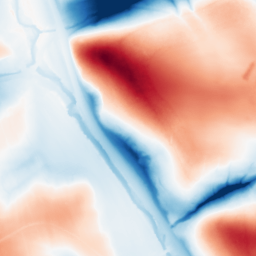
Category: classical
Decomposition family: gaussian_anisotropic
Decomposition parameters: sigma_x: 10
sigma_y: 50
Upsampling method: cubic_mitchell
Upsampling parameters: scale: 2
Upsampling scale: 2